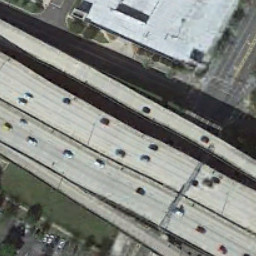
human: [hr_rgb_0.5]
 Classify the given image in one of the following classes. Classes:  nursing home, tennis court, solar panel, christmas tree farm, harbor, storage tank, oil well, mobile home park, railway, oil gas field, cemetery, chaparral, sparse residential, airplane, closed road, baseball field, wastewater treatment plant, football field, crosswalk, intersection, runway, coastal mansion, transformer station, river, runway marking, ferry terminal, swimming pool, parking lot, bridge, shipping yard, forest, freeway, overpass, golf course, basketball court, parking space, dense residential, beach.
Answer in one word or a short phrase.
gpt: overpass